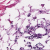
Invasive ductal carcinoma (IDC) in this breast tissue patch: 0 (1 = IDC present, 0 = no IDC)